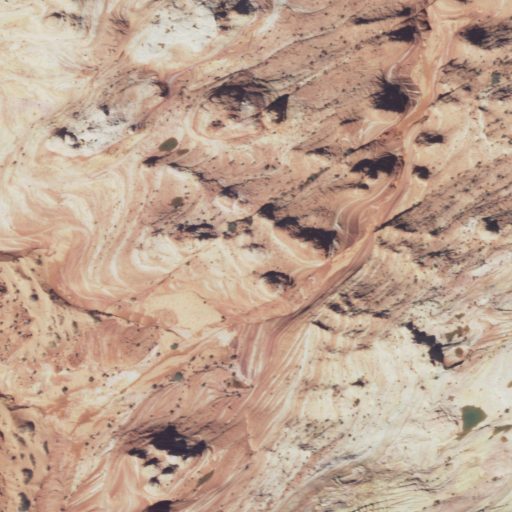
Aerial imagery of valley in Arizona named Sand Cove containing shrub, barren land, and grassland